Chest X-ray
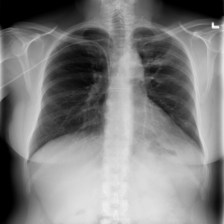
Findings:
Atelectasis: negative
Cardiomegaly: negative
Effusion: negative
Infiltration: negative
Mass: negative
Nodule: negative
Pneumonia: negative
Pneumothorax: negative
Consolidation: negative
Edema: negative
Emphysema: negative
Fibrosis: positive
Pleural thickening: negative
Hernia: negative